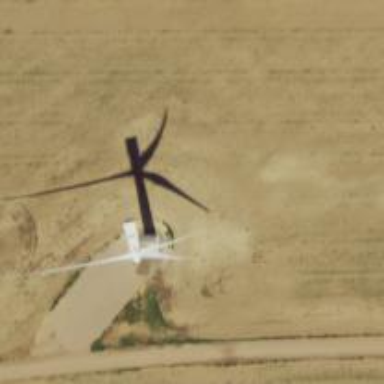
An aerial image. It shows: Wind generator in the form of horizontal axis wind turbine.